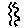
Label: zigzag